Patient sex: F
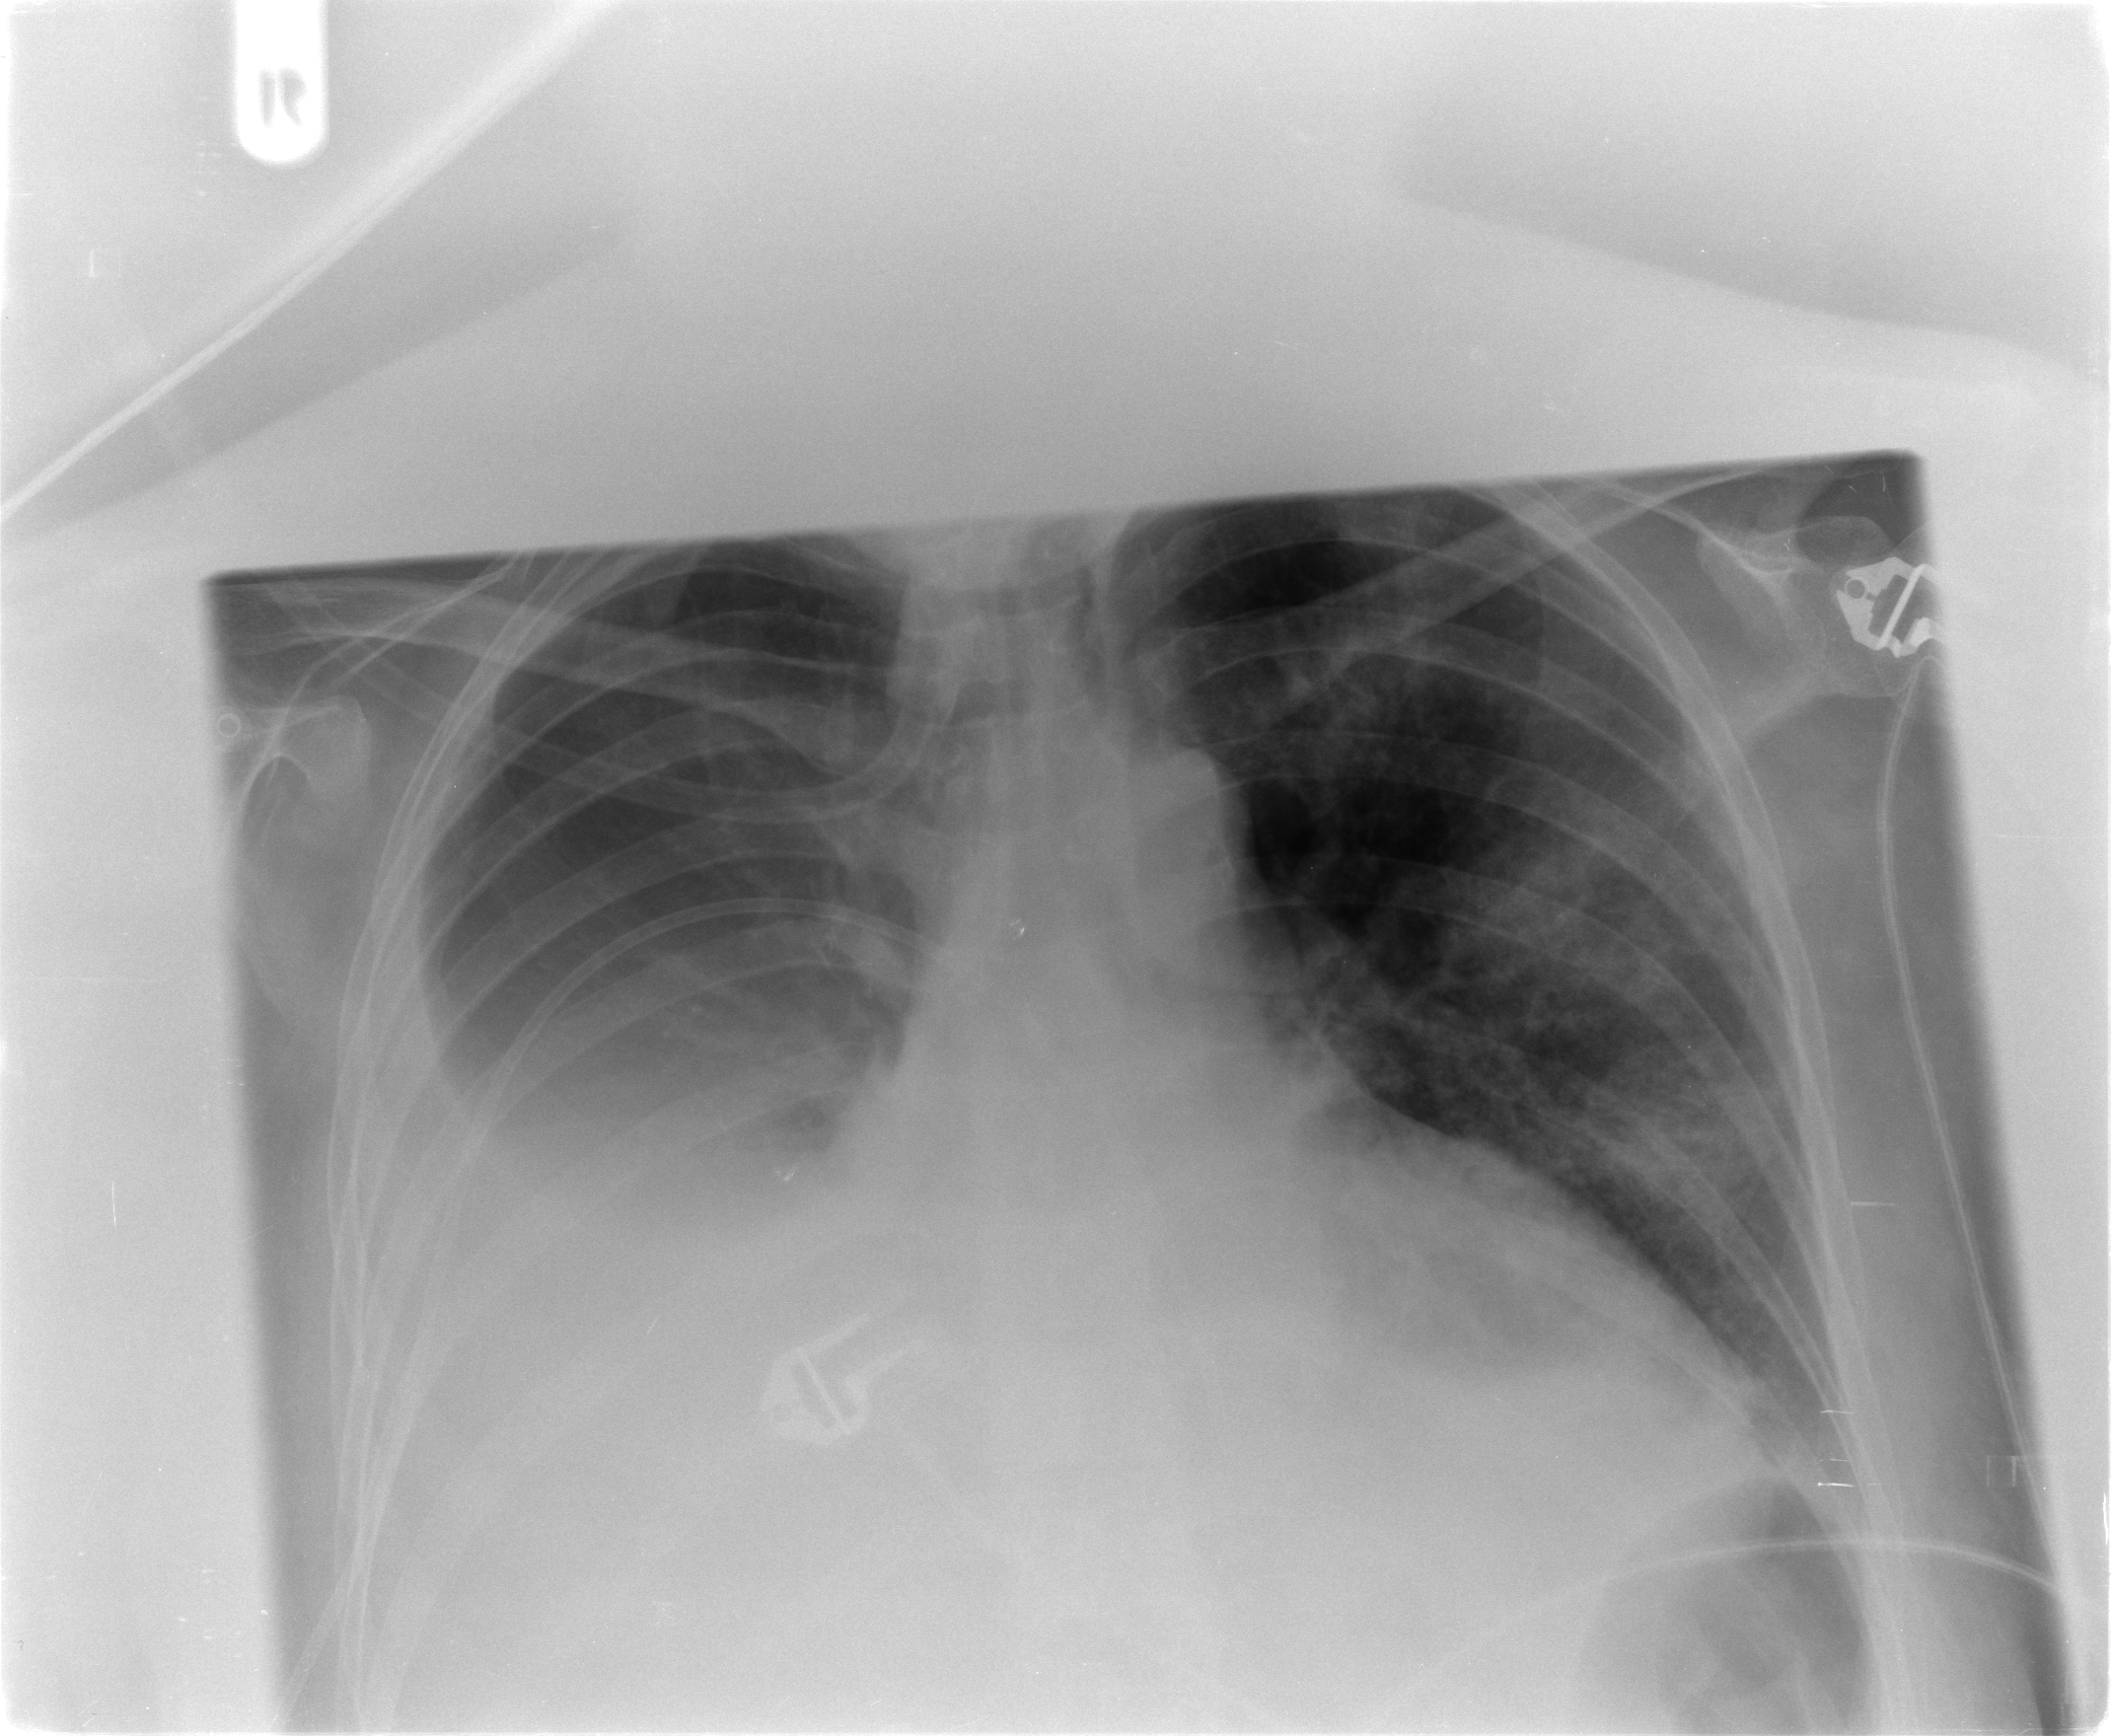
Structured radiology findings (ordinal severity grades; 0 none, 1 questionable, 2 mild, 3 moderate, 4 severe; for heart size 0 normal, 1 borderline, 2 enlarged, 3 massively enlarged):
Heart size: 2
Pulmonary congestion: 0
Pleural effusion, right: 3
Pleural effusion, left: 0
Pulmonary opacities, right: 0
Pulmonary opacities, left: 2
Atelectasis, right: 3
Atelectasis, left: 2